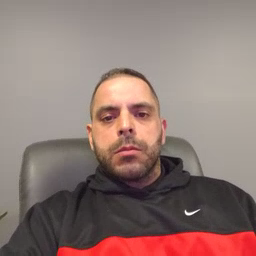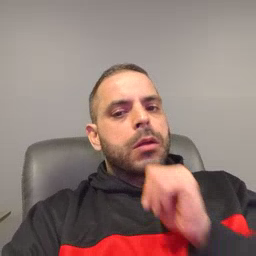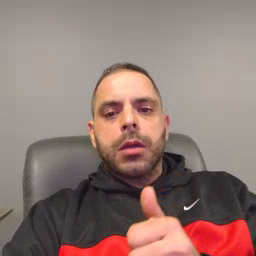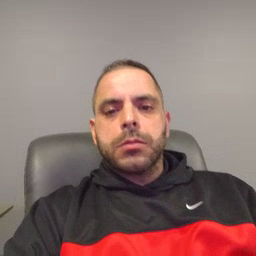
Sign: not